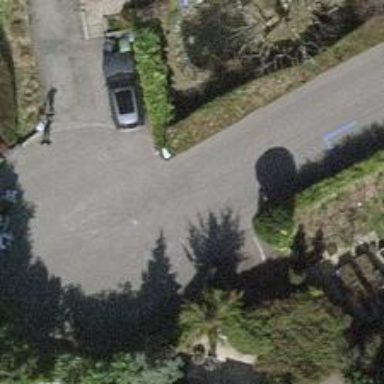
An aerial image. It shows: Alleyway designated as service road.